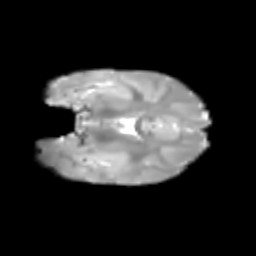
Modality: T2w
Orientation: coronal
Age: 6
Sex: female
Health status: healthy